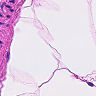
Metastatic tissue present: no